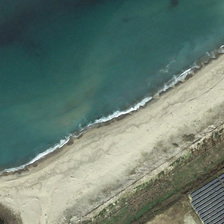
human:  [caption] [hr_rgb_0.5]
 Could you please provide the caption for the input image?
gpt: a yellow beach is between an ocean with white waves and green trees .

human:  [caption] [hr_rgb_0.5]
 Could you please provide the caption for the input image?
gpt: a yellow beach is between an ocean with white waves and green trees .

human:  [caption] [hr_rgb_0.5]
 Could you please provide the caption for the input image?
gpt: a yellow beach is between an ocean with white waves and green trees .

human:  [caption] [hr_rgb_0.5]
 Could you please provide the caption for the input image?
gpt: a yellow beach is between an ocean with white waves and green trees .

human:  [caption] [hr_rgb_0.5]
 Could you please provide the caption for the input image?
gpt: a yellow beach is between an ocean with white waves and green trees .